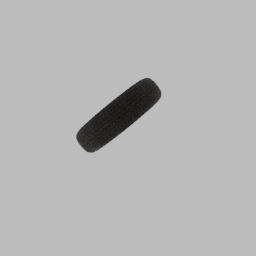
Label: mechanical